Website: walmart
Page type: gifting
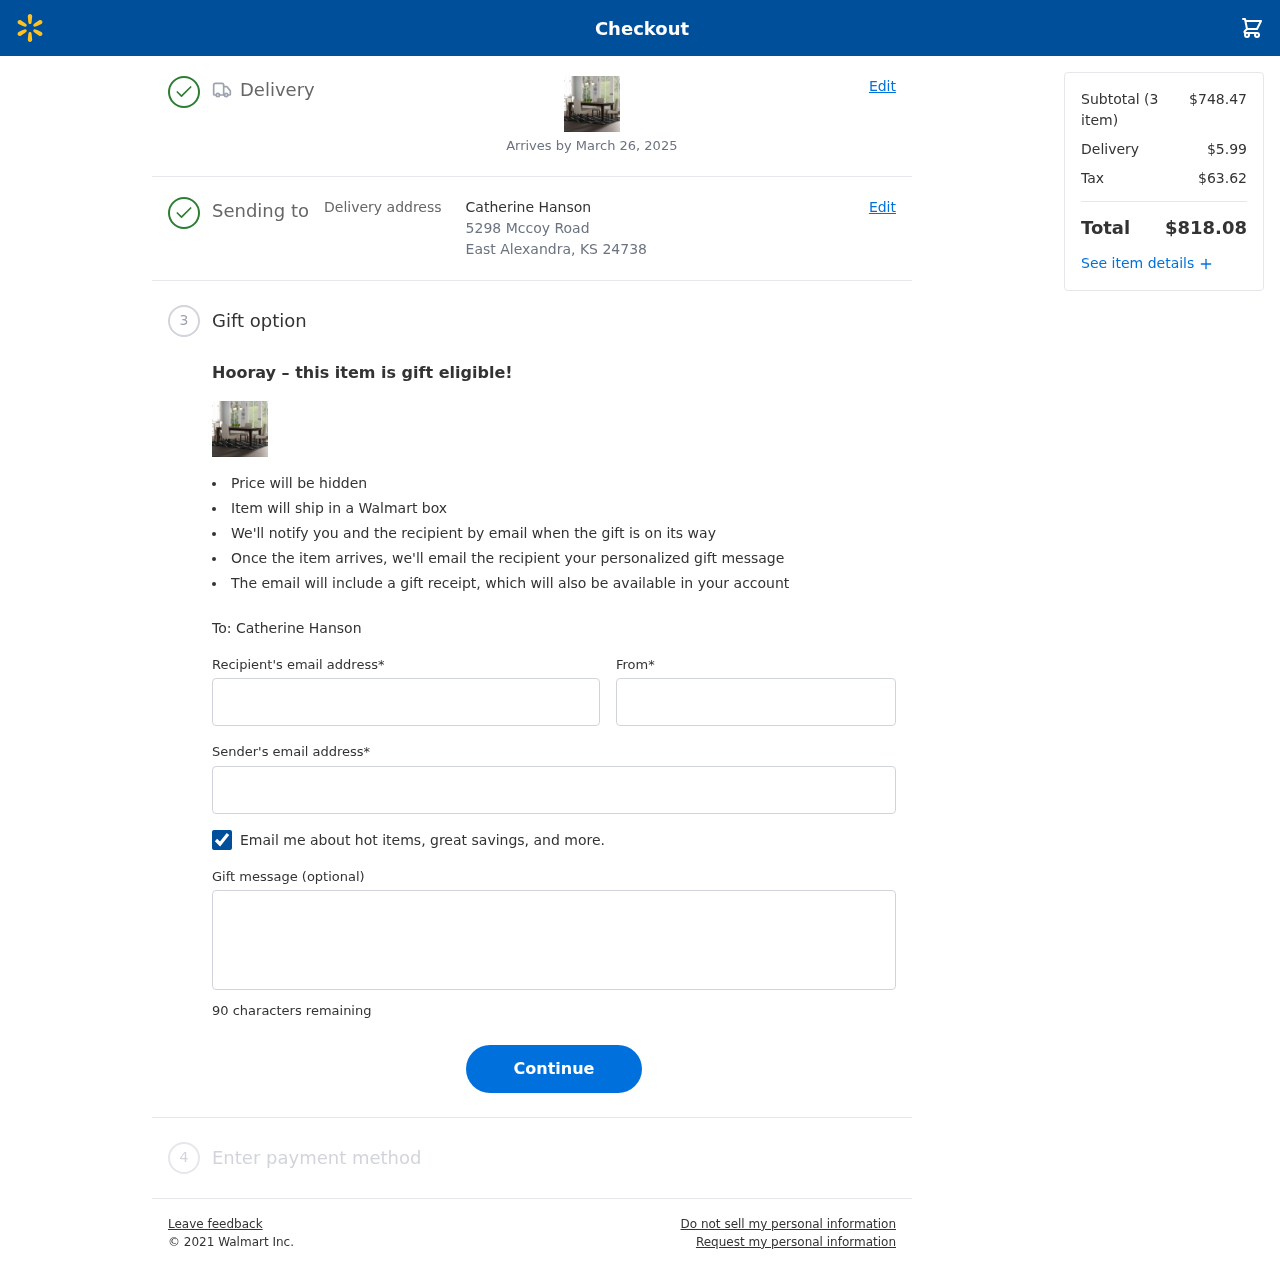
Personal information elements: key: PII_CITY_STATE_ZIP
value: East Alexandra, KS 24738
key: PII_EMAIL
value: theresa_avila@yahoo.com
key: PII_FIRSTNAME
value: Theresa
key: PII_GIFT_EMAIL
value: chanson@yahoo.com
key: PII_GIFT_FULLNAME
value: Catherine Hanson
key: PII_GIFT_MESSAGE
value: Happy Housewarming, Catherine! I thought this beautiful rug would add the perfect touch to your new space and make it feel even more like home. Can’t wait to see how it brightens up your living room!

Theresa
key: PII_STREET
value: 5298 Mccoy Road
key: PII_GIFT_FIRSTNAME
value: Catherine
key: PII_GIFT_LASTNAME
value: Hanson
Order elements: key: ORDER_DELIVERY_DATE
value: Arrives by March 26, 2025
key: ORDER_NUM_ITEMS
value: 3
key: ORDER_SUBTOTAL
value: $748.47
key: ORDER_SHIPPING_COST
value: $5.99
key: ORDER_TAX
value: $63.62
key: ORDER_TOTAL
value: $818.08